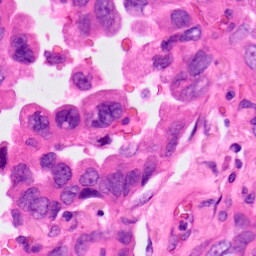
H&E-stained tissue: Lung